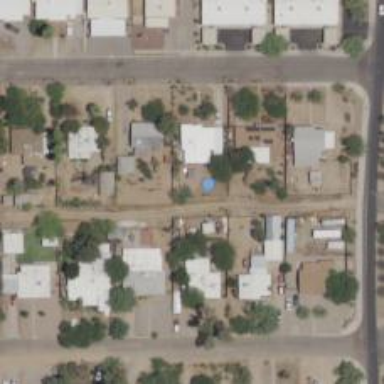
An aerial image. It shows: Alley classified as service road.